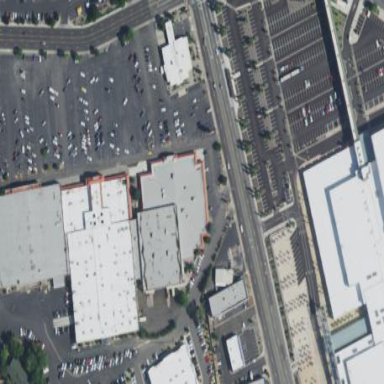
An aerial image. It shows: Retail building.